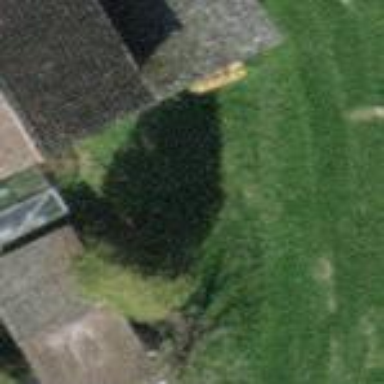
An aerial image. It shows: Gabled roof on farm auxiliary building.